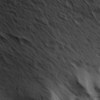
Label: not_dusty